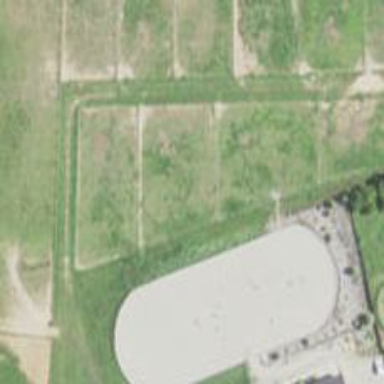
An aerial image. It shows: Equestrian pitch for leisure land sports.